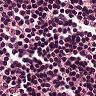
Metastatic tissue present: no